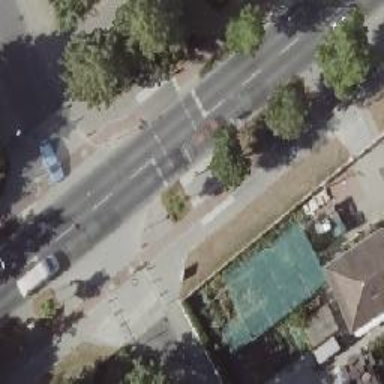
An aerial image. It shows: Road crossing with traffic signals.